Question: Is there a way to spawn a profile chooser on Windows like the one that appears when selecting the profile for a service in services.msc this in order to get the domain and the username.
For example:

Thanks
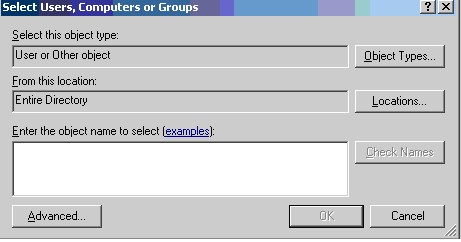
Answer: <URL>